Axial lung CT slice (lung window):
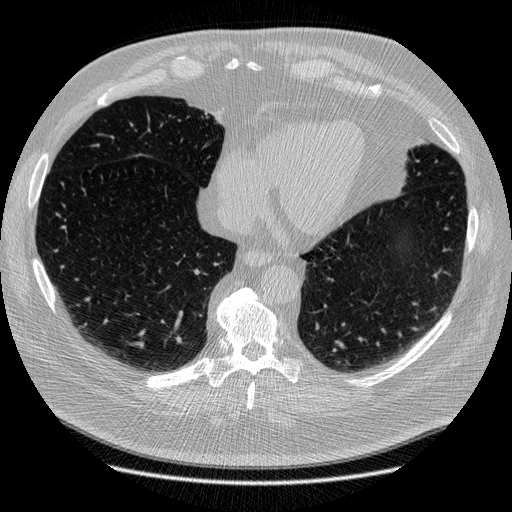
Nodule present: no